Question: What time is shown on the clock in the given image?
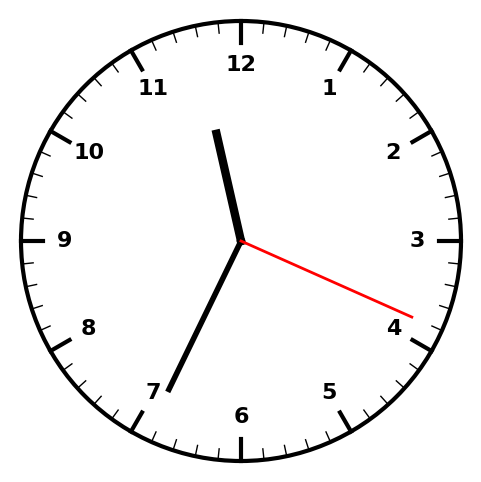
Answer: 11:34:19